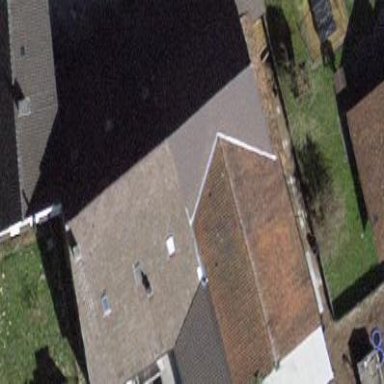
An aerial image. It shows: Building with tiled roof.